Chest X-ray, AP view. Patient: 14 years old, sex M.
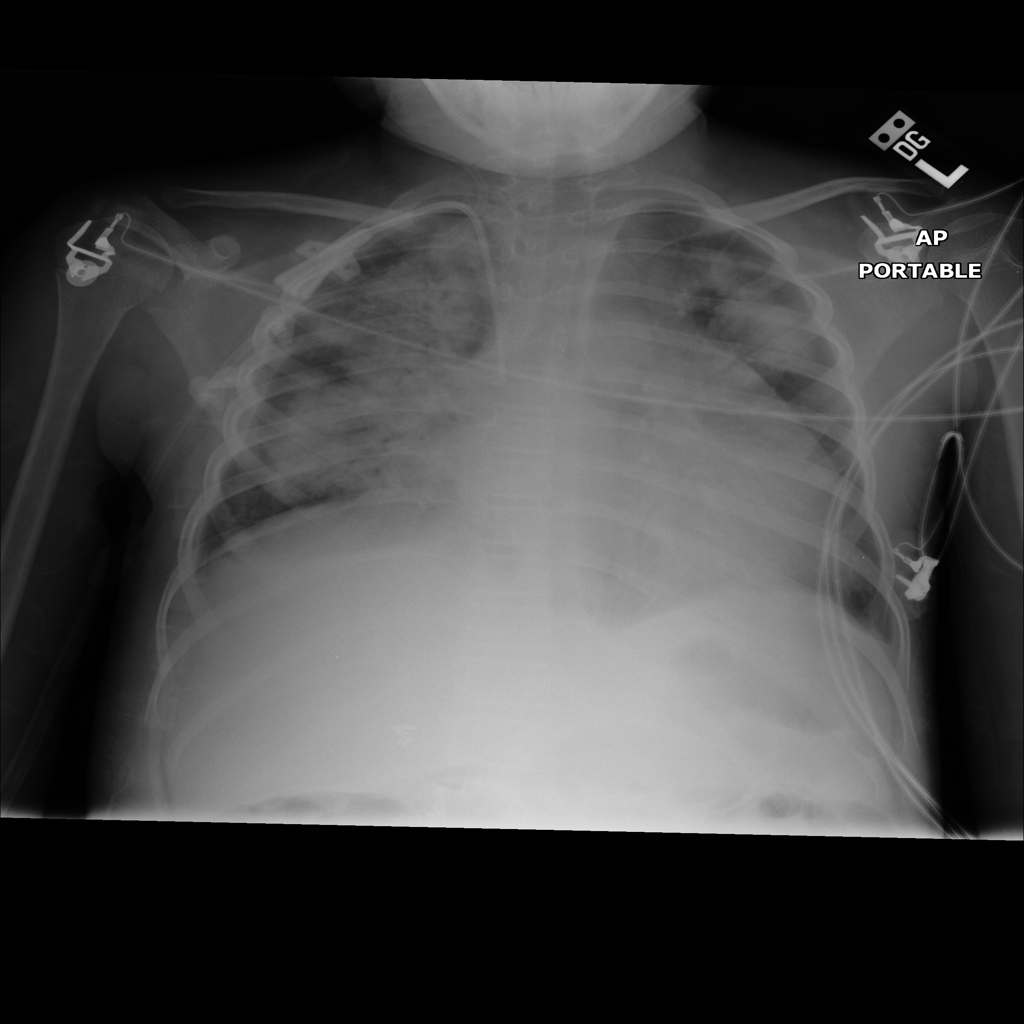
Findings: Infiltration